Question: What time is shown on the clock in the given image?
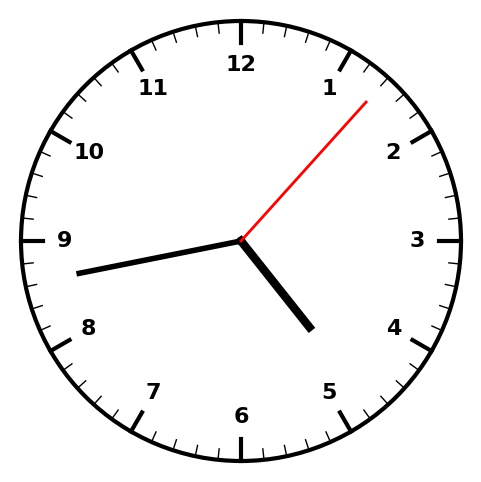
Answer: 04:43:07